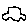
Label: car